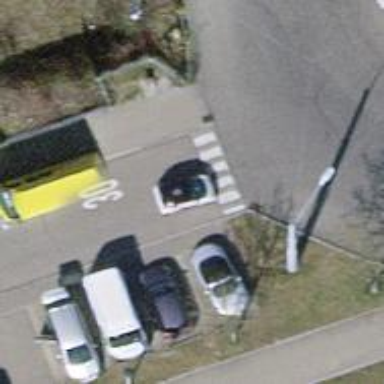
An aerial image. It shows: Bump for traffic calming.